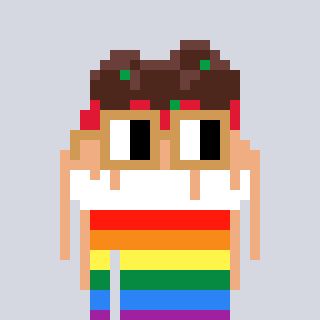
a pixel art character with square brown glasses, a spaghetti-shaped head and a purple-colored body on a cool background